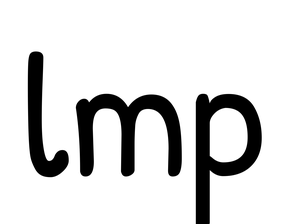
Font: PatrickHand-Regular